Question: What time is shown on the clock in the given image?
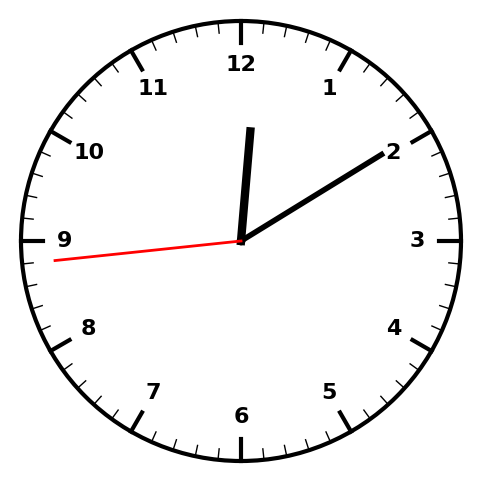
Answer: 12:09:44